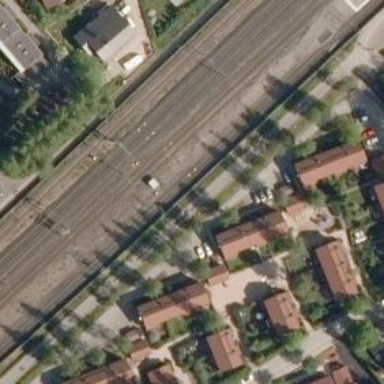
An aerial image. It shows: Railway signal.